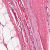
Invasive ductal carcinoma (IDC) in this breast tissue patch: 0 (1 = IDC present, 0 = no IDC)